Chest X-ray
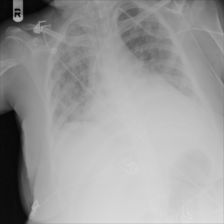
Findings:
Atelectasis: negative
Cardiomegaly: negative
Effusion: negative
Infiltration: negative
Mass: negative
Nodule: negative
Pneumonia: negative
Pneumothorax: negative
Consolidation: negative
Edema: negative
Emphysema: negative
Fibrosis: negative
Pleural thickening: negative
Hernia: negative